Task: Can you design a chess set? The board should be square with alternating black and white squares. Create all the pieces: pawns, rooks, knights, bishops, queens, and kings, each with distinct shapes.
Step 2340:
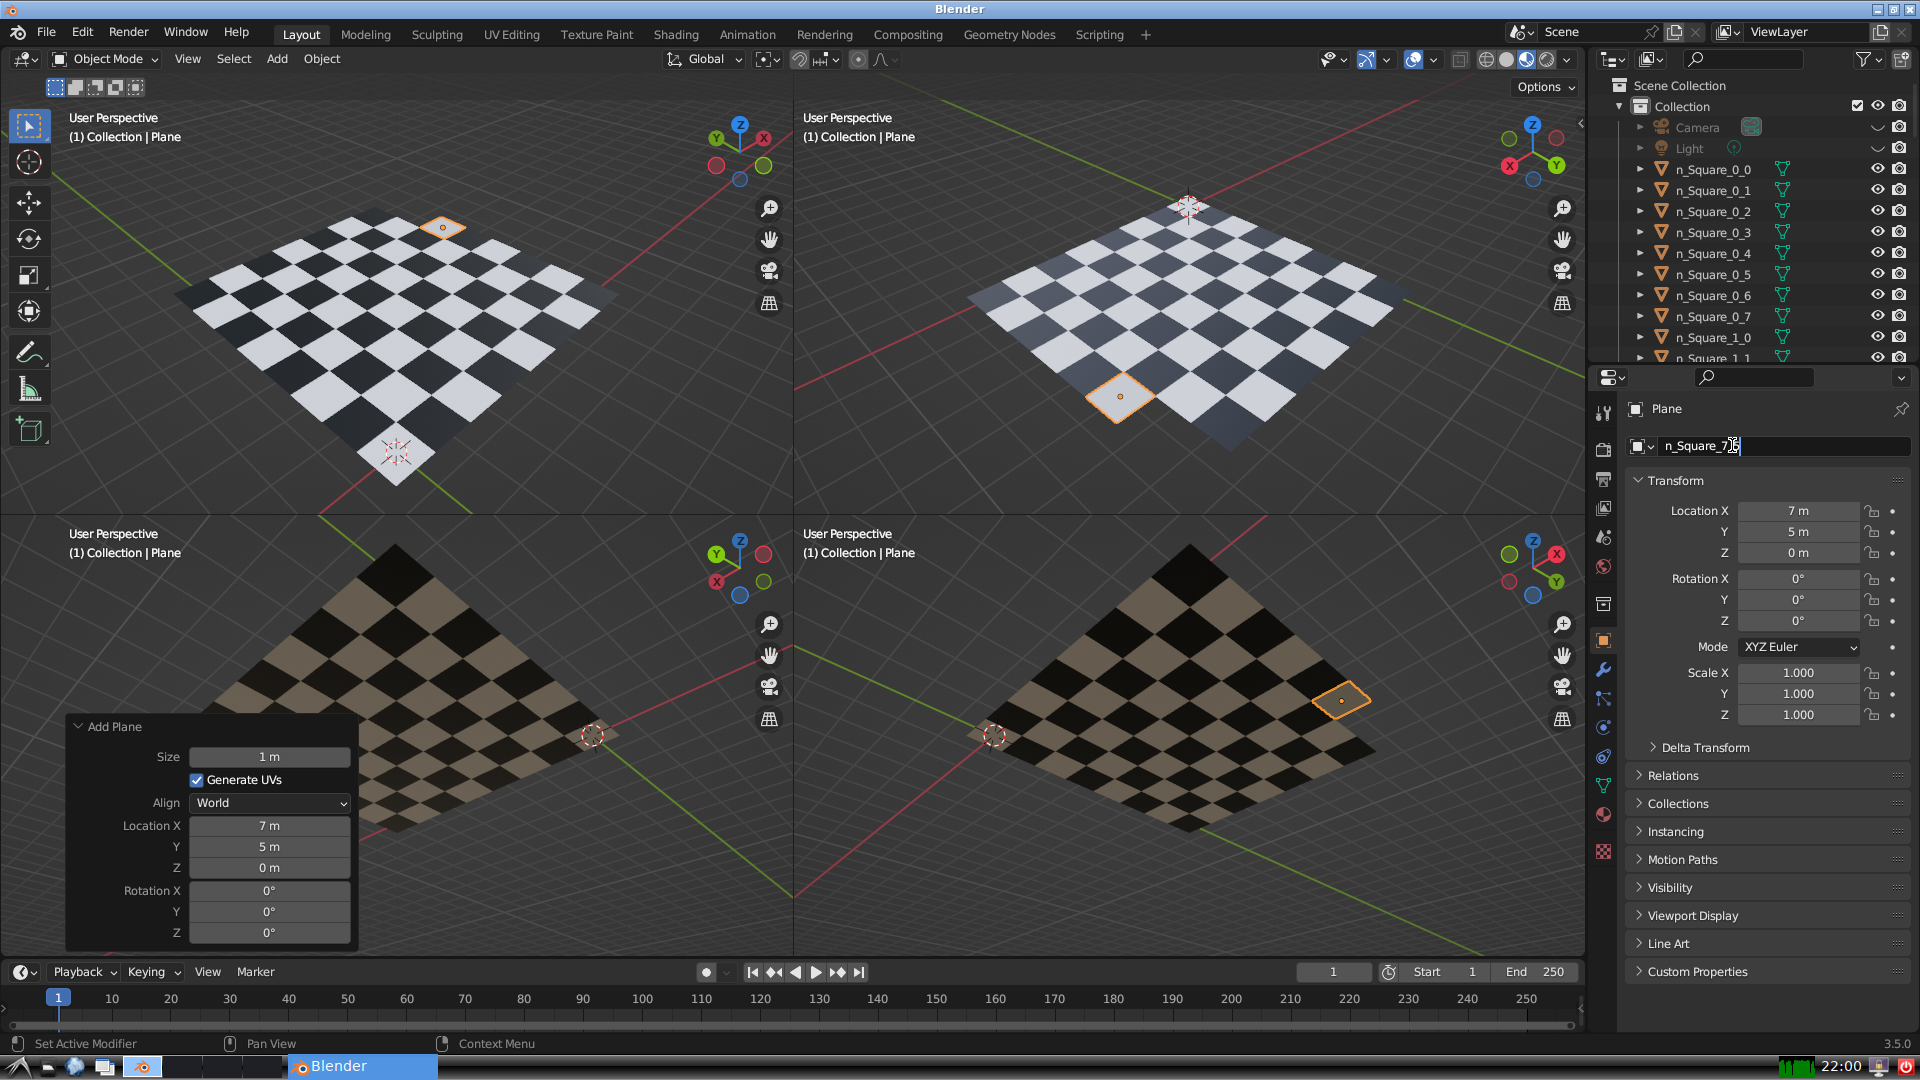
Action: {"key_press": ['Return']}